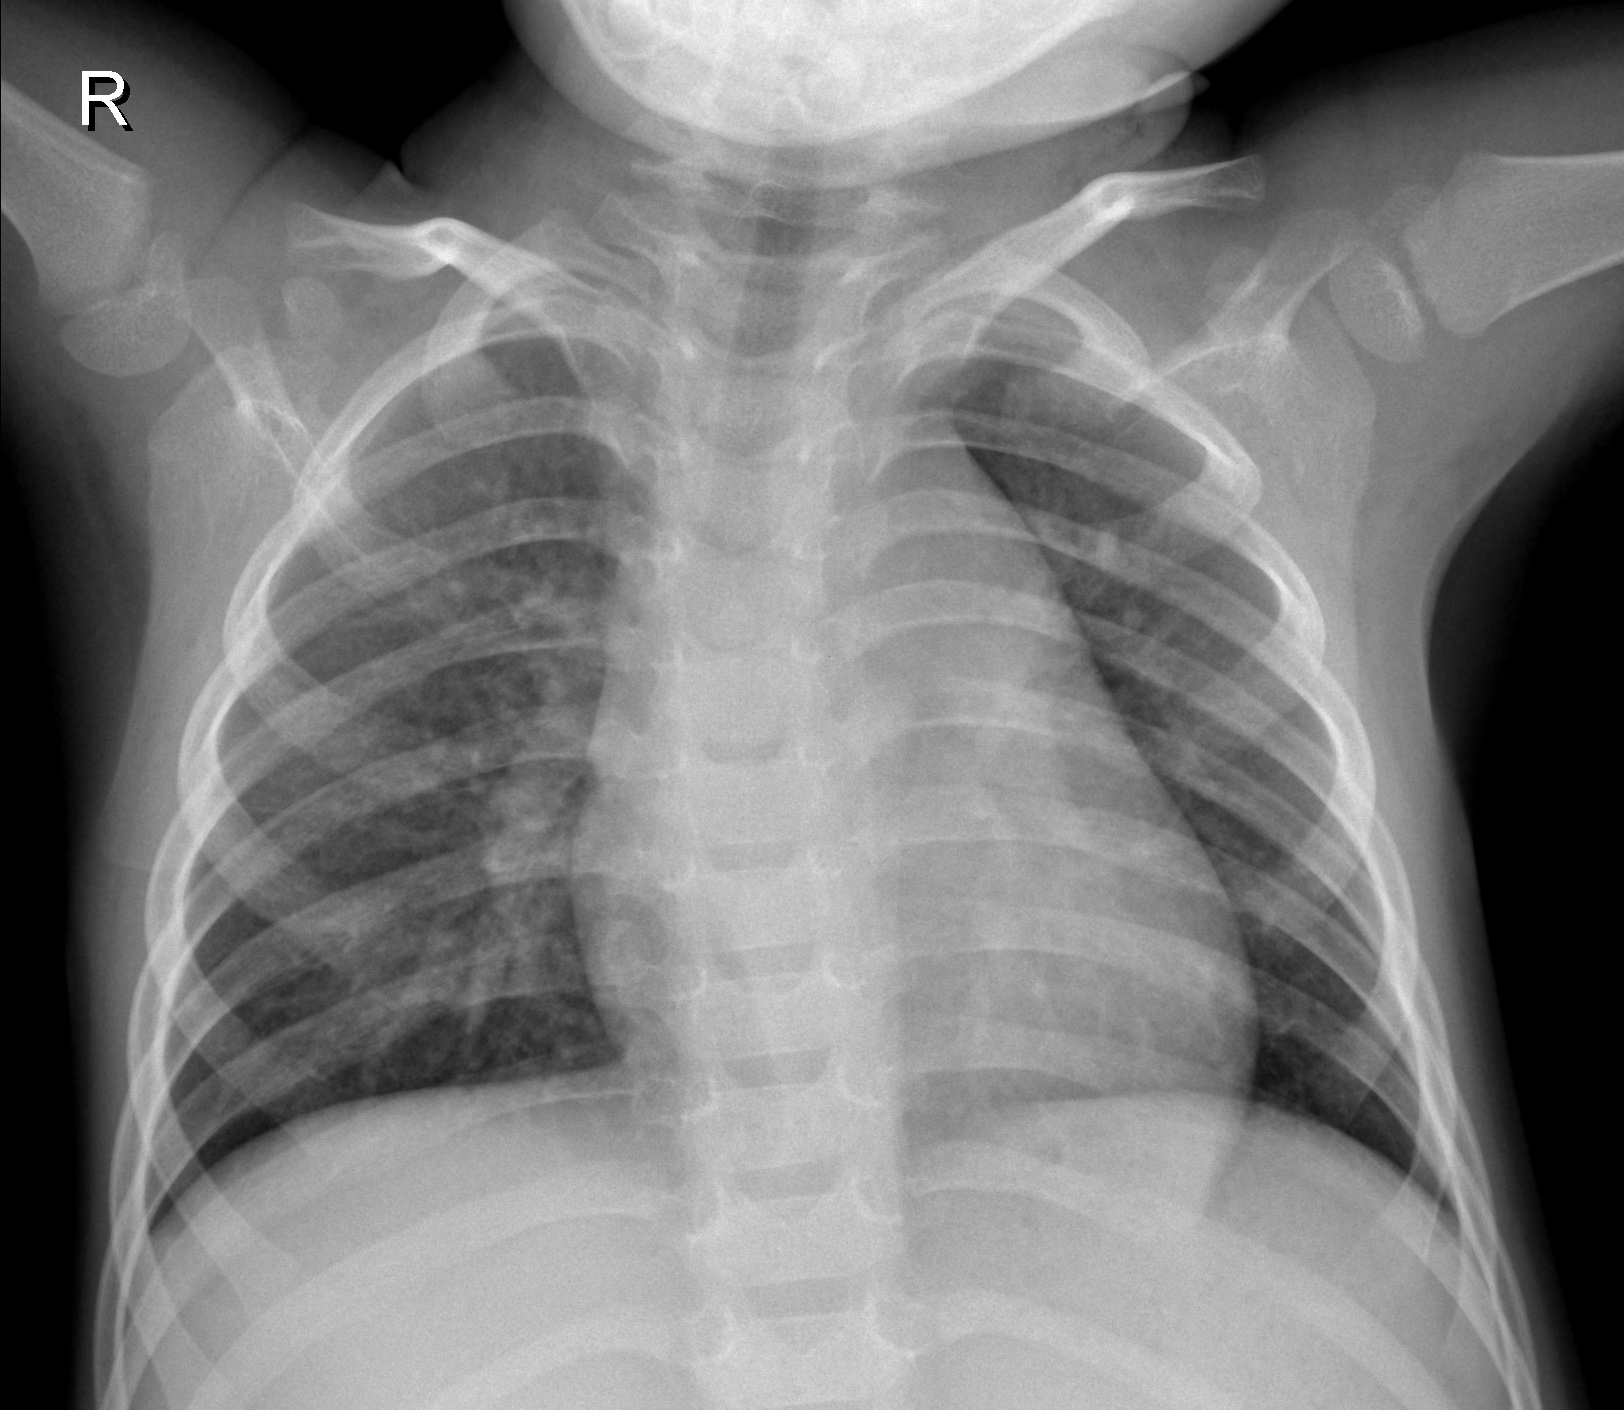
Diagnosis: NORMAL